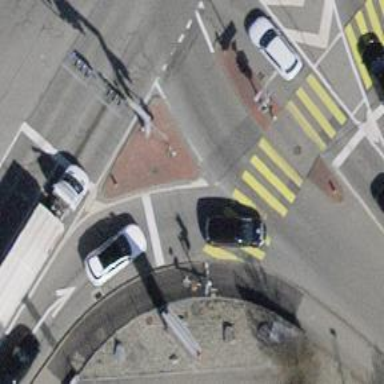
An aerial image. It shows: Road with traffic signals.